Interaction volume radius: 10 \u00c5
Interaction volume height: 10 \u00c5
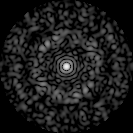
Disorder parameter: 0.8278